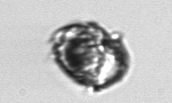
Label: Proterythropsis